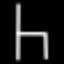
Label: chair